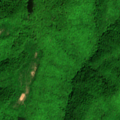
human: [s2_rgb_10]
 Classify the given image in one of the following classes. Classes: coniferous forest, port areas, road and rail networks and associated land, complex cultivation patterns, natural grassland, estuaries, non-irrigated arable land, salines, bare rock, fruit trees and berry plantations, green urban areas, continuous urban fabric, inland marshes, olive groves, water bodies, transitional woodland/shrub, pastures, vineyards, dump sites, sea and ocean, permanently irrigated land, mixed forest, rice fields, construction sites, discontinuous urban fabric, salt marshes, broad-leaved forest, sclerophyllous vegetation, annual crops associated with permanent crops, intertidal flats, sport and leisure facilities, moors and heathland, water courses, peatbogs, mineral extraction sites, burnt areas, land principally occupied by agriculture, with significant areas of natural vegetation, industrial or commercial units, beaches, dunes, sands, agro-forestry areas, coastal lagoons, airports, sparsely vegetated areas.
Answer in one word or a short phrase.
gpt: broad-leaved forest